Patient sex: M
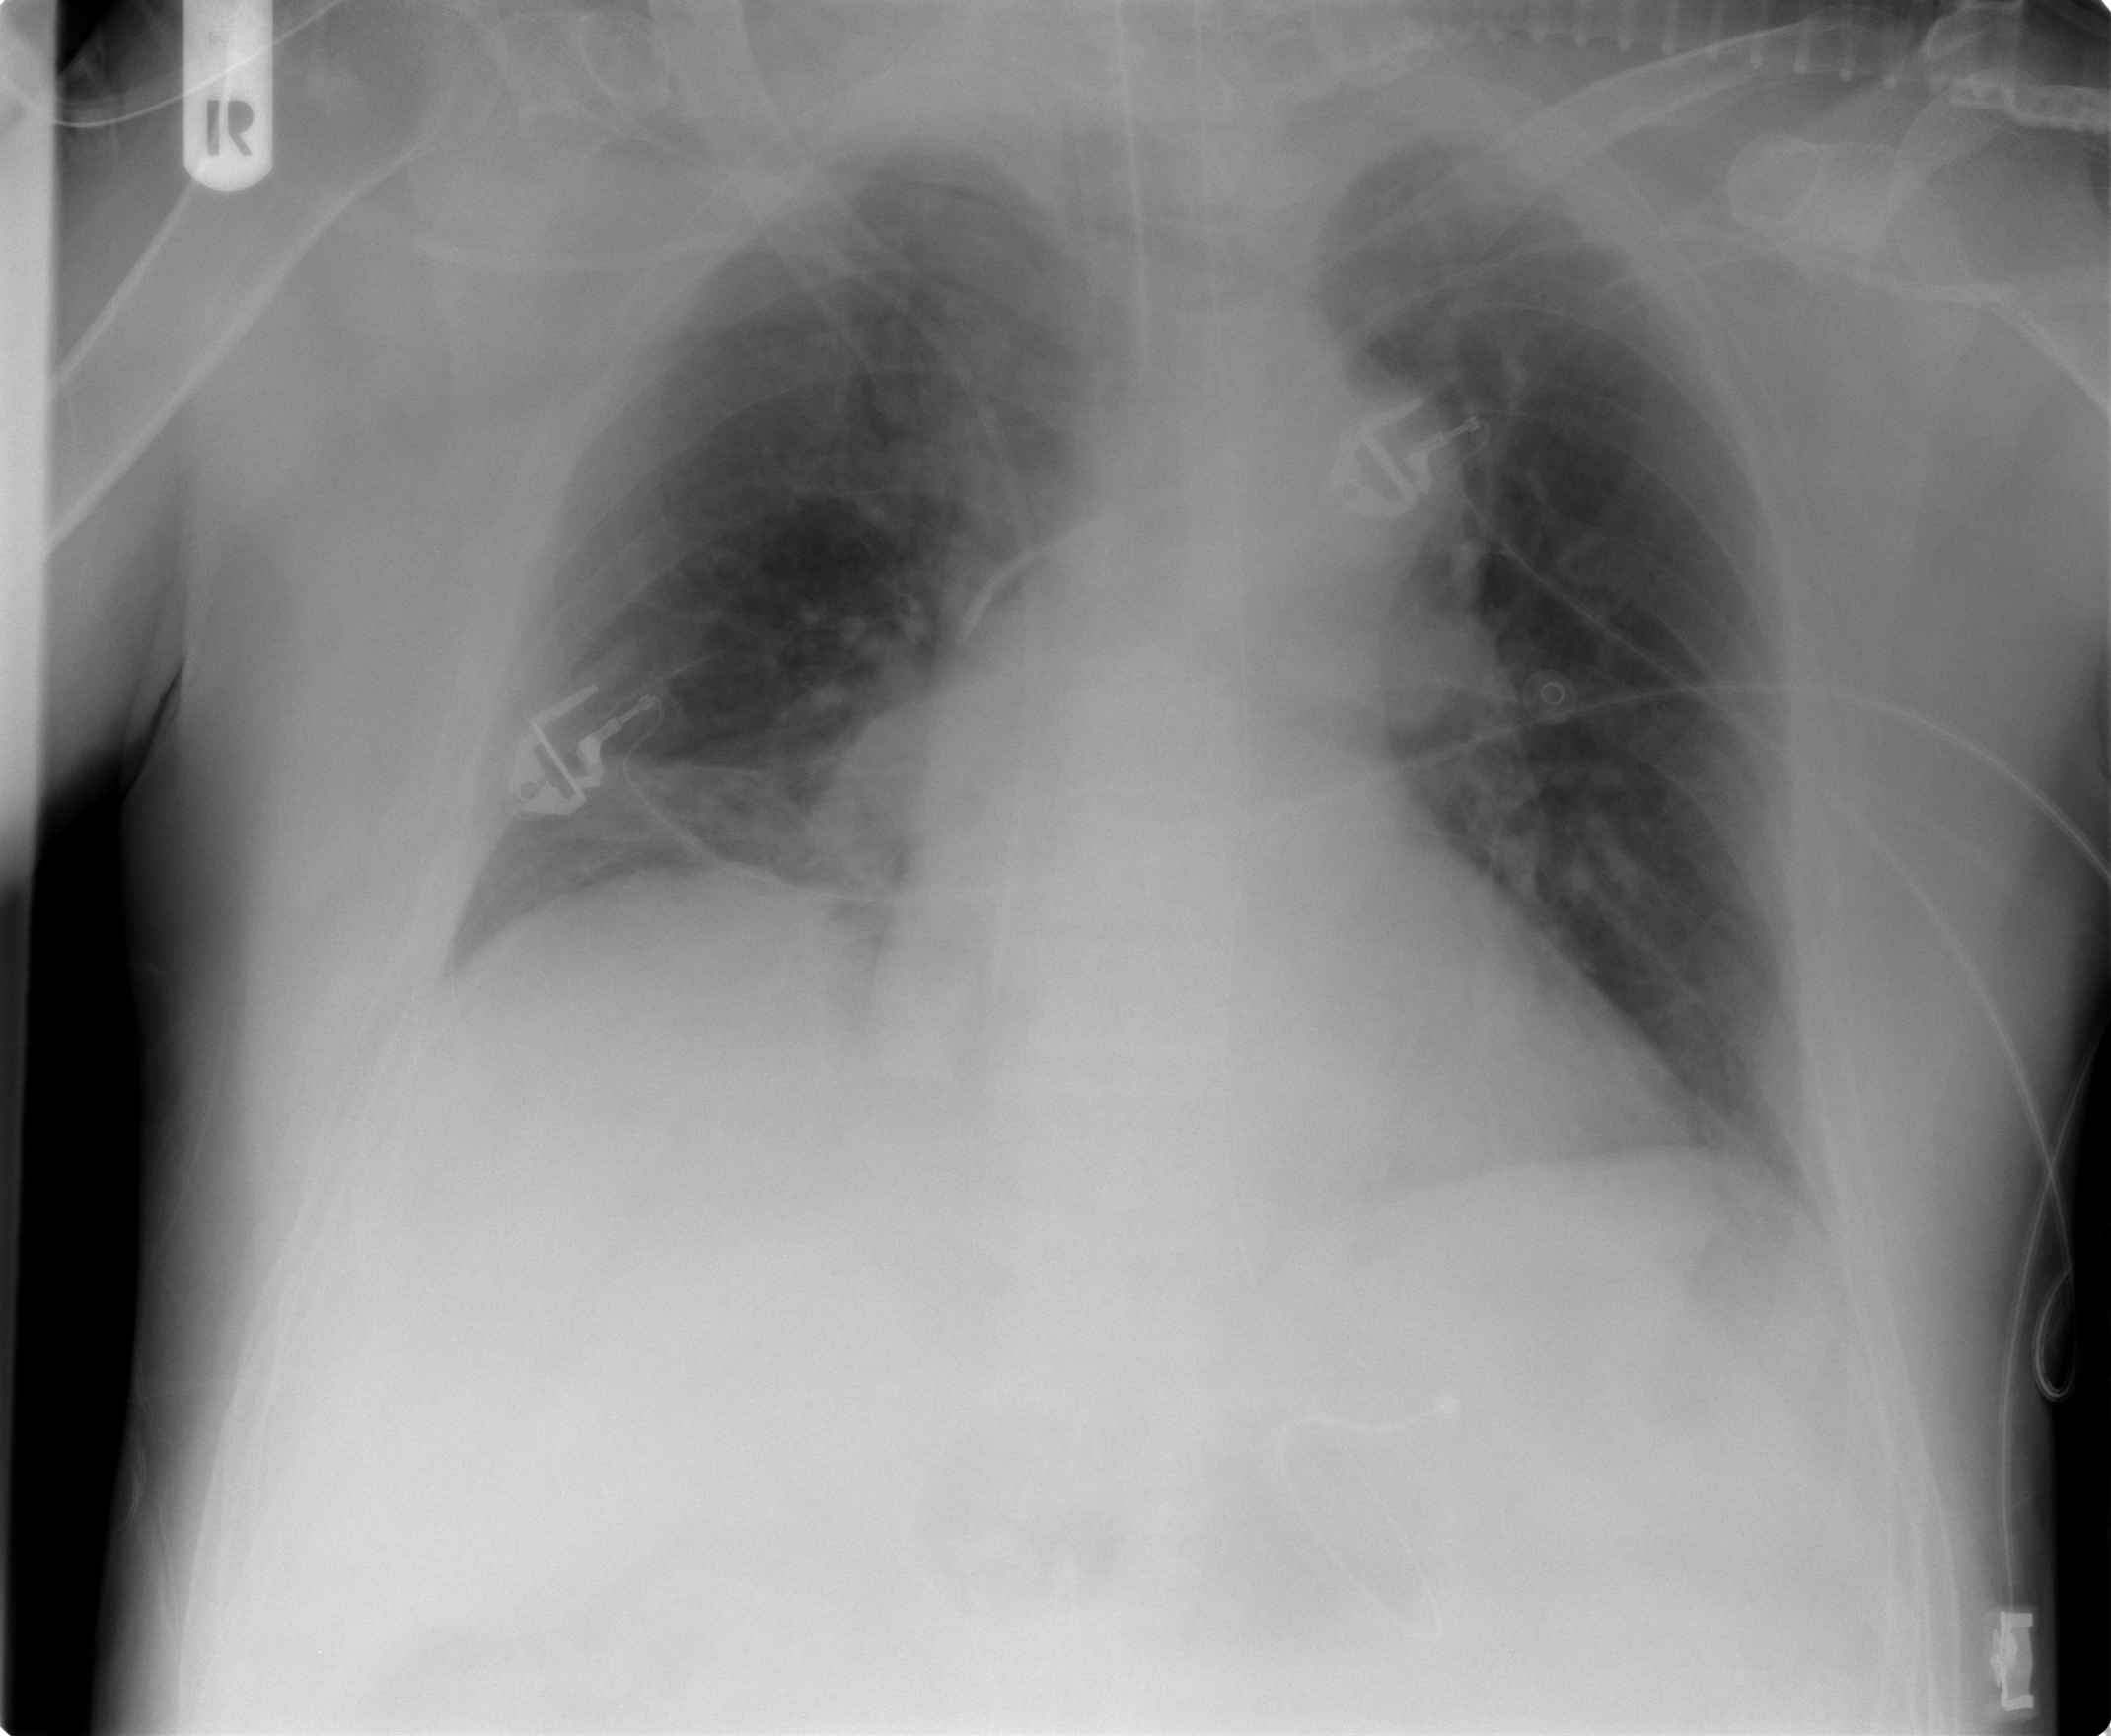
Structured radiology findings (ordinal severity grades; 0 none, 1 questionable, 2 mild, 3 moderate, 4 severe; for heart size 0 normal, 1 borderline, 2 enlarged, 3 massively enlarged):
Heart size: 1
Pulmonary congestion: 0
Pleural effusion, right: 0
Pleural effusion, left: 0
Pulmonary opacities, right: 0
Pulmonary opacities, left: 0
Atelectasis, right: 2
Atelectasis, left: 0